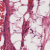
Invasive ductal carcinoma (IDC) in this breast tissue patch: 0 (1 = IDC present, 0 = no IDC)